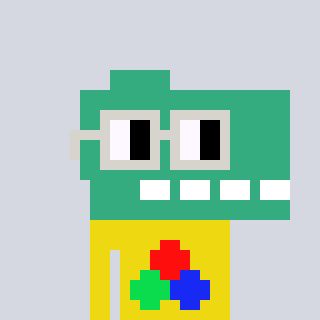
a pixel art character with square light gray glasses, a dino-shaped head and a yellow-colored body on a cool background